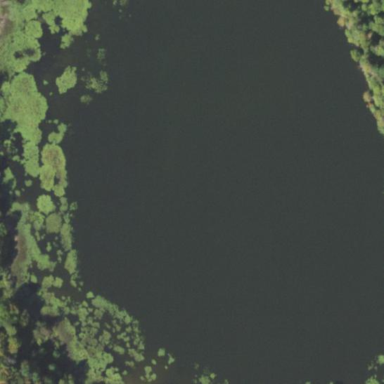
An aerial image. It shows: Pond or reservoir of natural water.